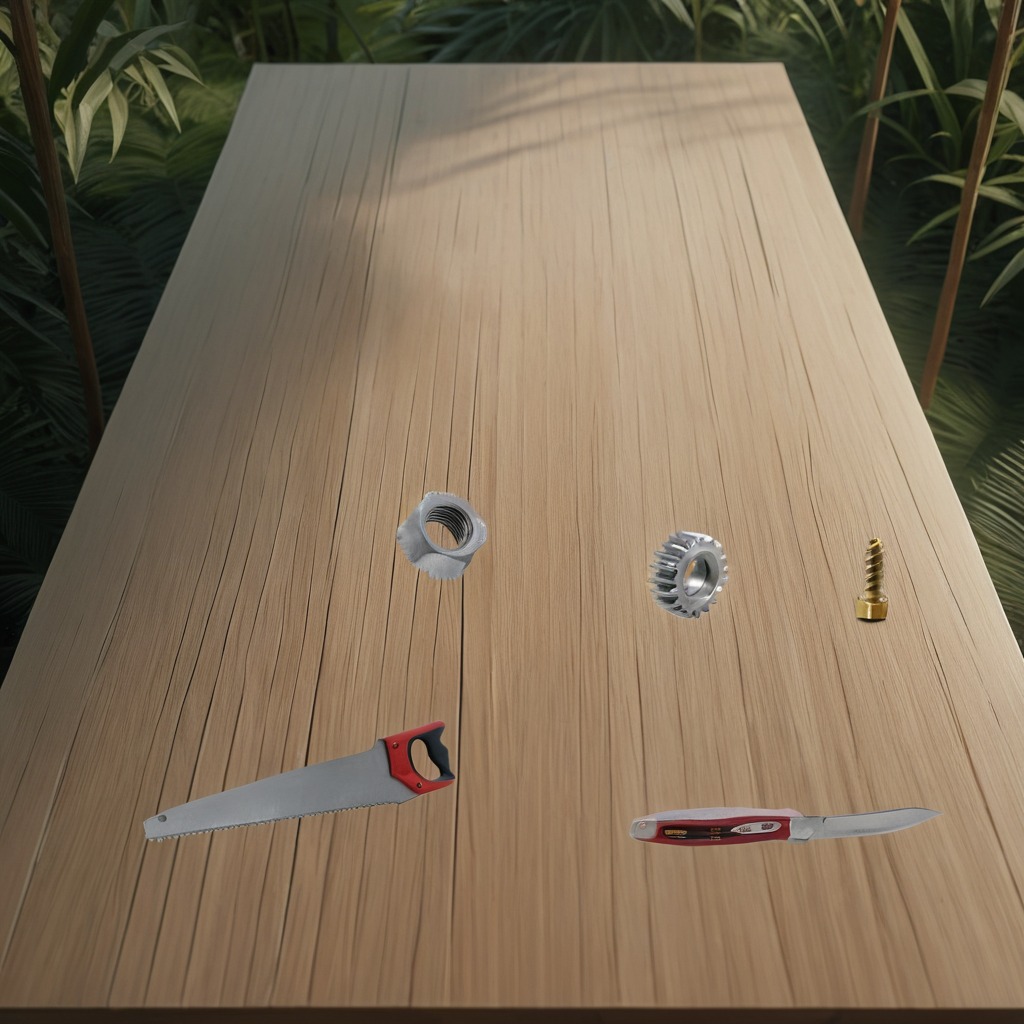
A steel gear with teeth, a utility knife, a metal machine screw, a handheld metal saw, and a metal nut are lying on a wooden table inside a jungle field workshop tent.